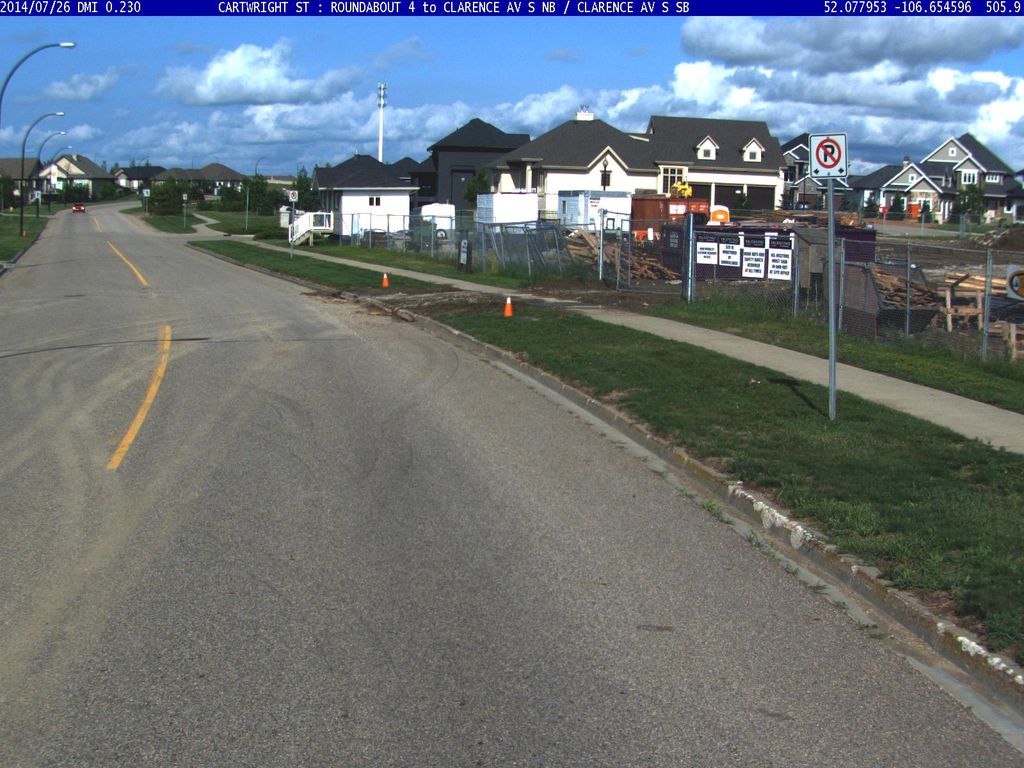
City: saskatoon